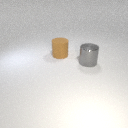
large gray metal cylinder to the right of large brown rubber cylinder